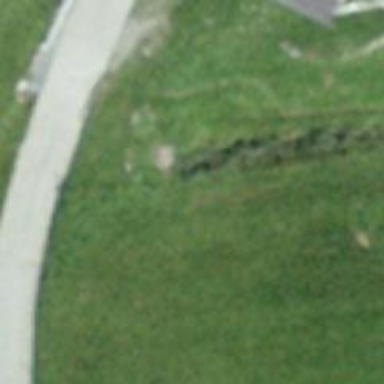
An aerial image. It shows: Culvert tunnel underneath ditch.